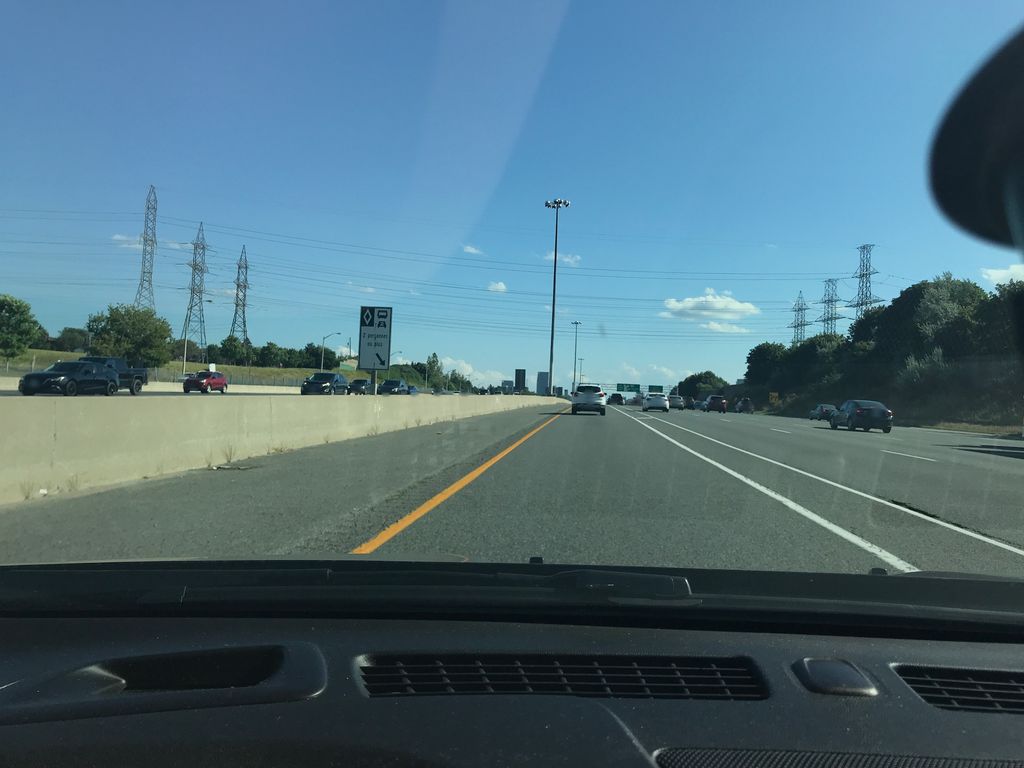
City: toronto